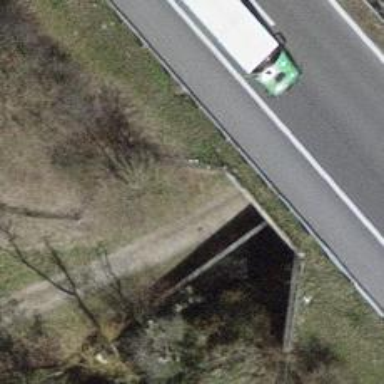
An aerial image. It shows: Track road passing through tunnel.